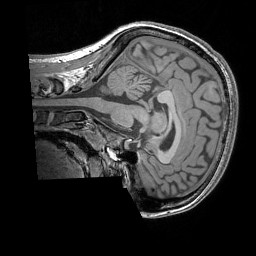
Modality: T1w
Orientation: sagittal
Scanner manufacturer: siemens
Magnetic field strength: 3 T
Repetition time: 1.83 s
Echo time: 0.00303 s